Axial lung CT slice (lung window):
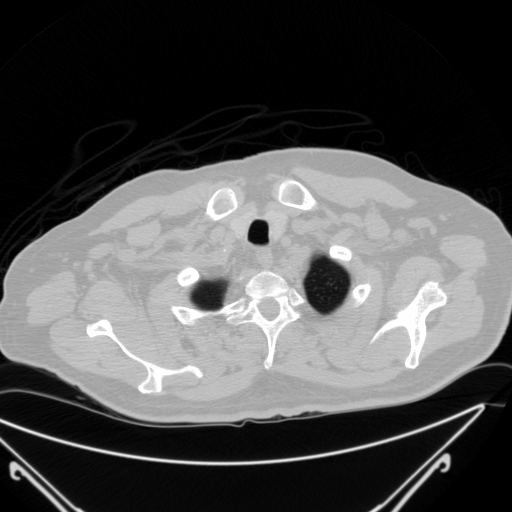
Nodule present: no